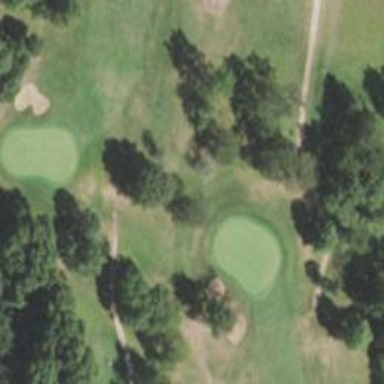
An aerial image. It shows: View of golf hole.